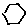
Label: hexagon